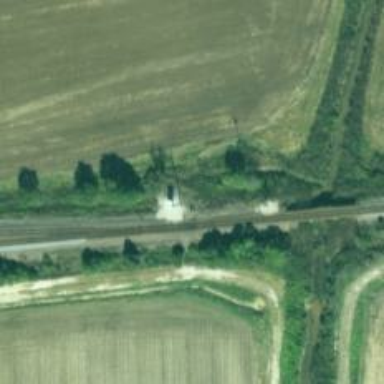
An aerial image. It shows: Railway spur junction.